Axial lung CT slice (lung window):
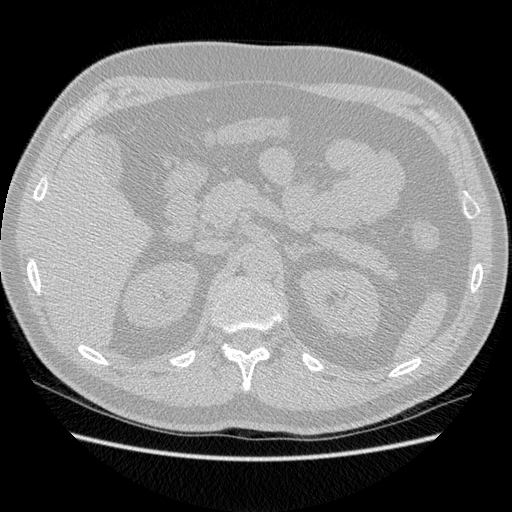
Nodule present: no